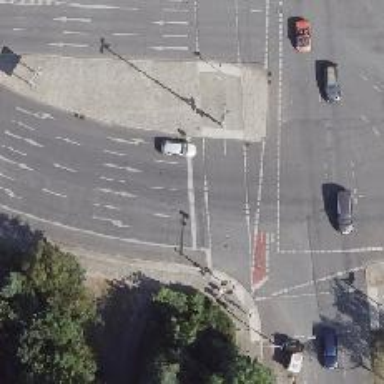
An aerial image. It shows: Road with traffic signals.